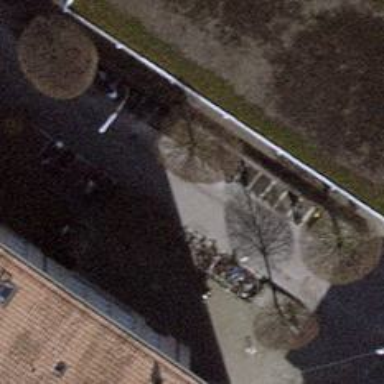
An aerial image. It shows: Bicycle parking area with stands.